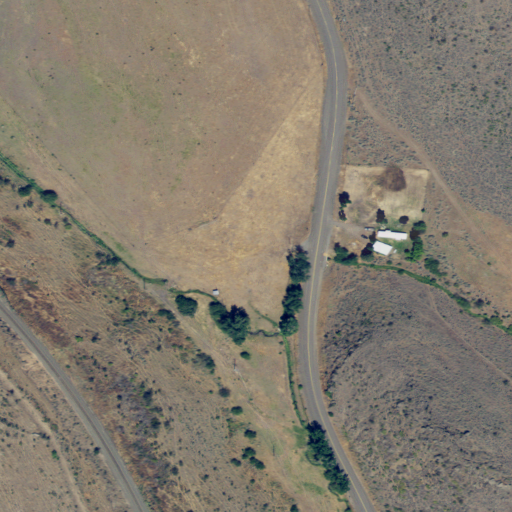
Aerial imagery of valley in Oregon named Pyles Canyon containing shrub, grassland, open development, and low intensity development